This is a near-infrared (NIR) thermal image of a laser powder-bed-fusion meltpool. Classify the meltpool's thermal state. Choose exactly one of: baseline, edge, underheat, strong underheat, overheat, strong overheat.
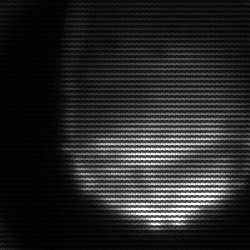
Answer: edge